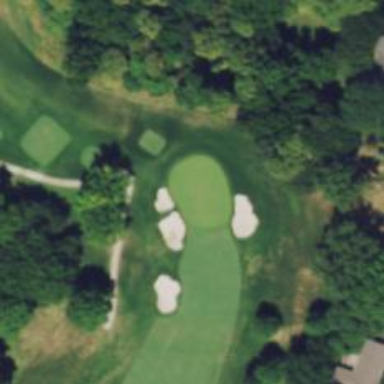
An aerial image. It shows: Golf-related image.